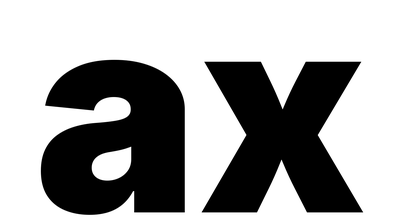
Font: Inter_Black